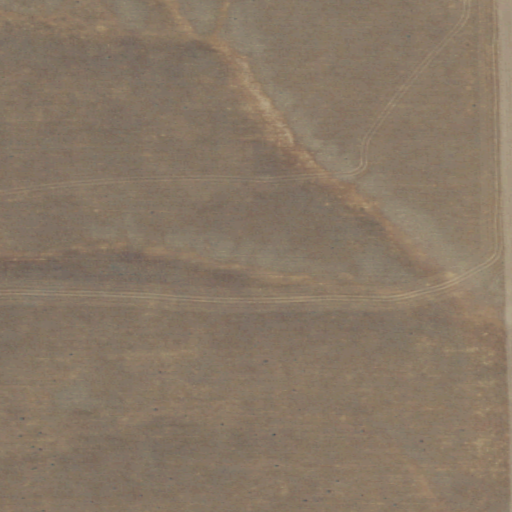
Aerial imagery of ridge(s) in Washington named Horse Heaven Hills containing cultivated crops and shrub